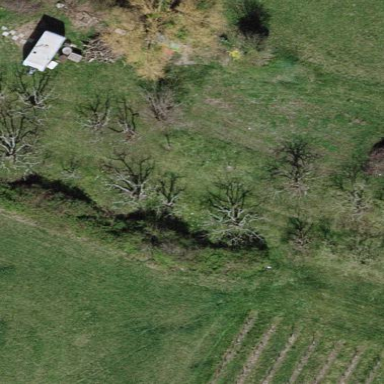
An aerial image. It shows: Orchard.